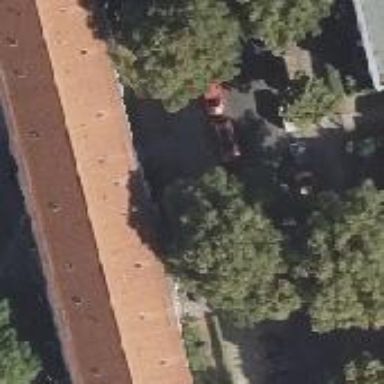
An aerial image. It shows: Gabled roof on building that houses apartments.